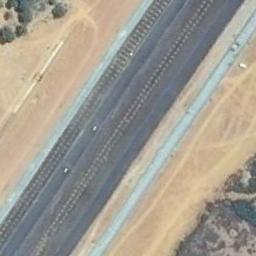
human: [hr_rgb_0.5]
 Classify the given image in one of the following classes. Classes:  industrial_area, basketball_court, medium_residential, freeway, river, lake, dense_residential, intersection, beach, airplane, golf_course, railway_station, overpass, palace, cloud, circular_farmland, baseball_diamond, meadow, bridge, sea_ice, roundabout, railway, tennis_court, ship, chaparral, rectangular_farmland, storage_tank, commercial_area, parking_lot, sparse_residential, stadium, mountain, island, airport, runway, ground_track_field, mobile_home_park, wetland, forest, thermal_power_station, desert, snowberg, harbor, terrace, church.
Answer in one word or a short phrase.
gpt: runway